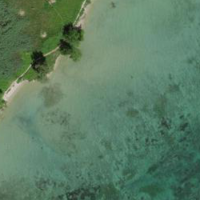
EUNIS habitat code: 14
Species observed at this site:
Lysimachia vulgaris